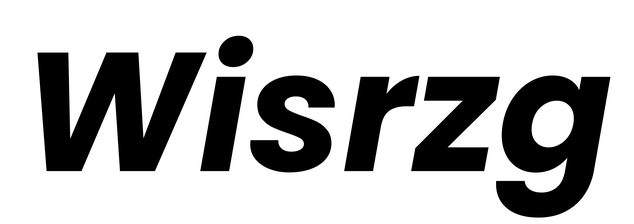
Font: Poppins-BoldItalic